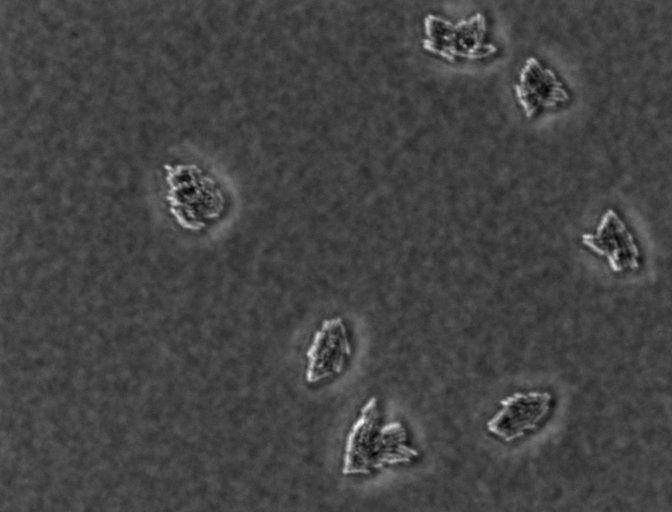
Escherichia coli 1612